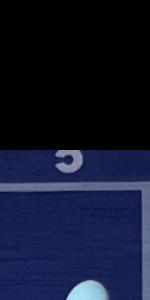
Label: Empty